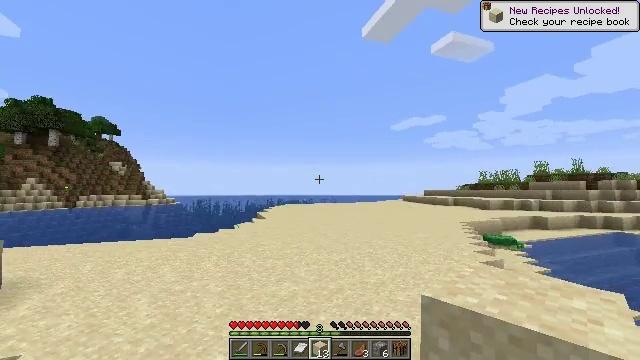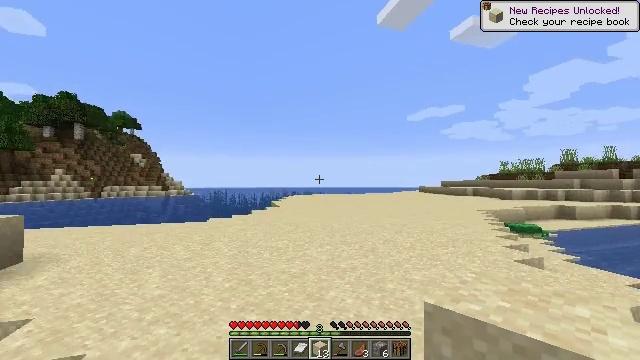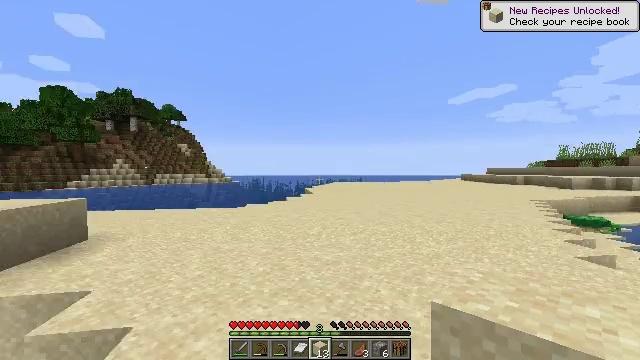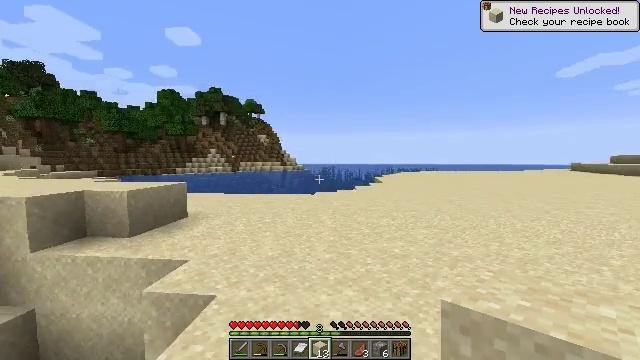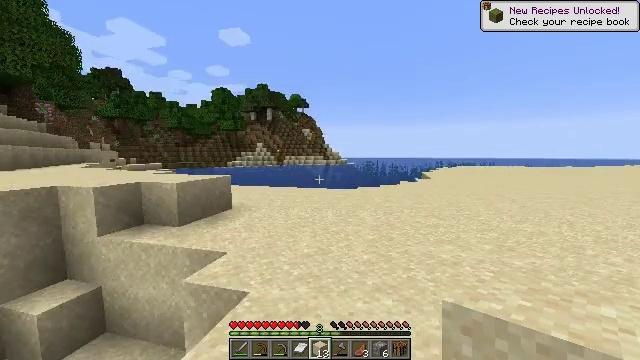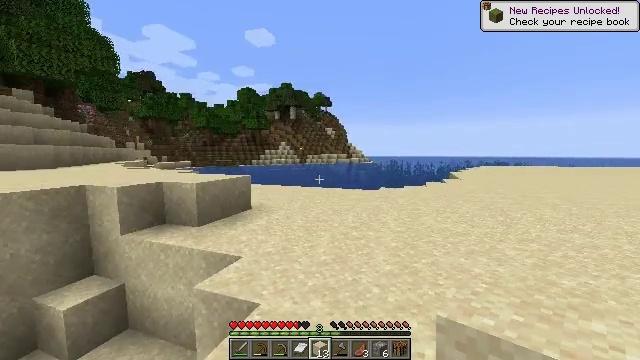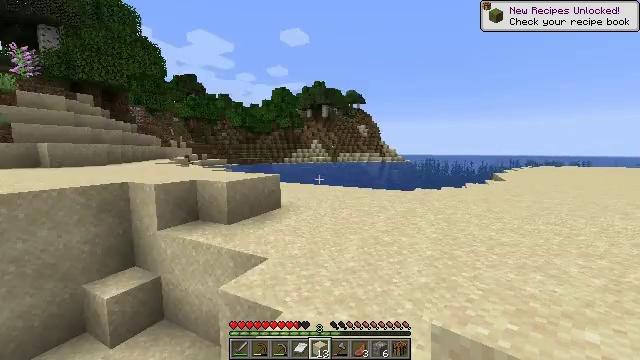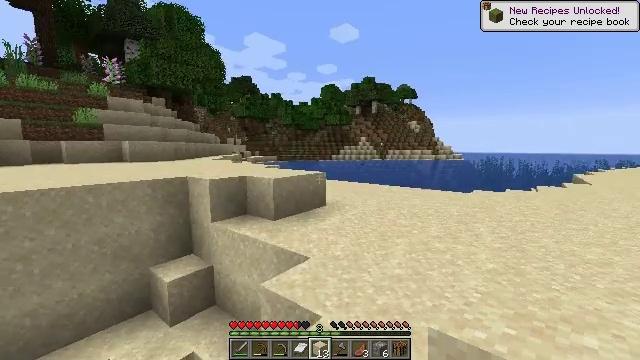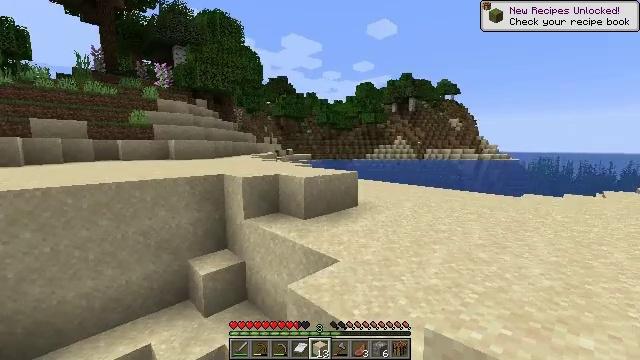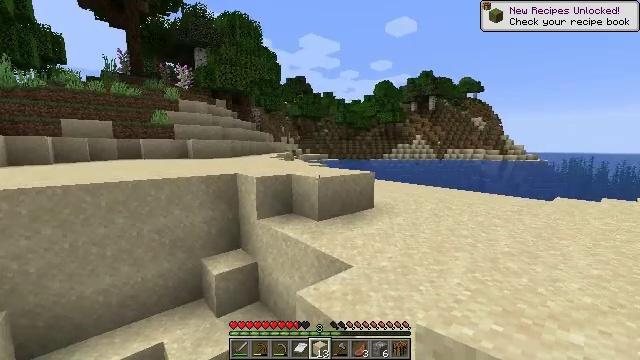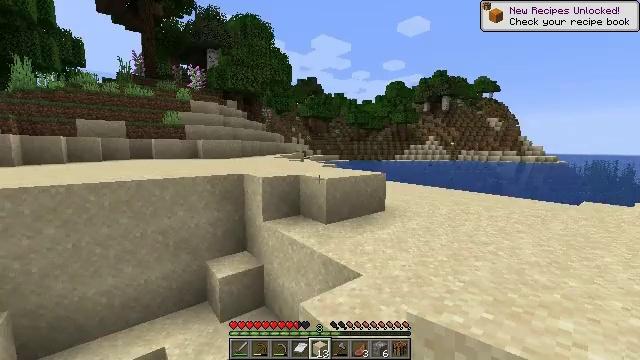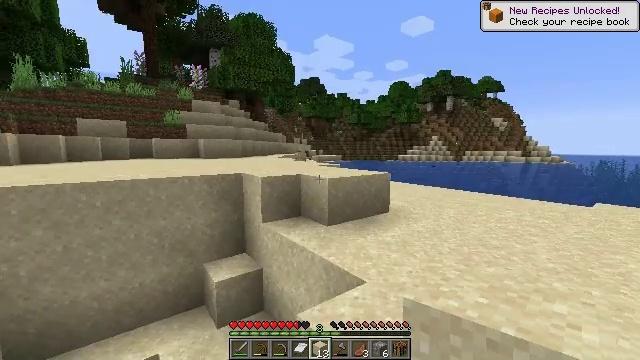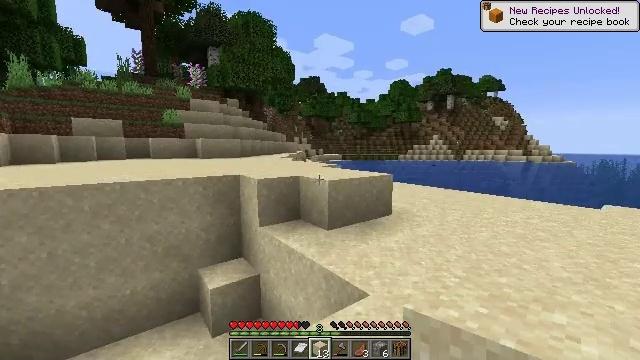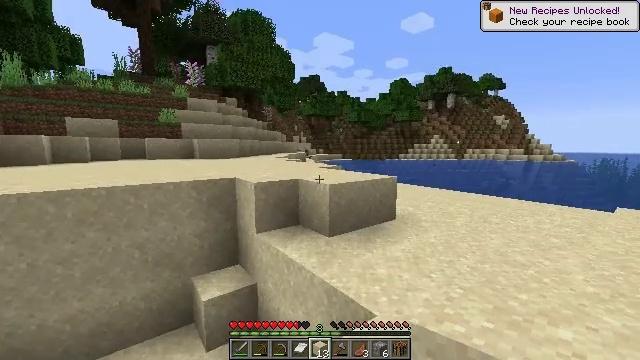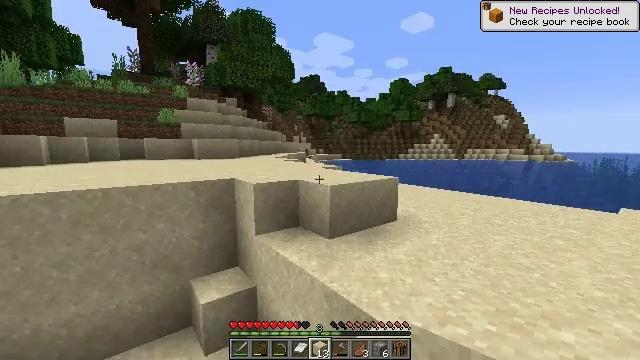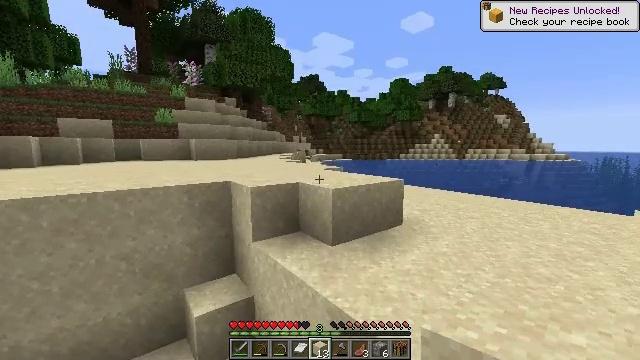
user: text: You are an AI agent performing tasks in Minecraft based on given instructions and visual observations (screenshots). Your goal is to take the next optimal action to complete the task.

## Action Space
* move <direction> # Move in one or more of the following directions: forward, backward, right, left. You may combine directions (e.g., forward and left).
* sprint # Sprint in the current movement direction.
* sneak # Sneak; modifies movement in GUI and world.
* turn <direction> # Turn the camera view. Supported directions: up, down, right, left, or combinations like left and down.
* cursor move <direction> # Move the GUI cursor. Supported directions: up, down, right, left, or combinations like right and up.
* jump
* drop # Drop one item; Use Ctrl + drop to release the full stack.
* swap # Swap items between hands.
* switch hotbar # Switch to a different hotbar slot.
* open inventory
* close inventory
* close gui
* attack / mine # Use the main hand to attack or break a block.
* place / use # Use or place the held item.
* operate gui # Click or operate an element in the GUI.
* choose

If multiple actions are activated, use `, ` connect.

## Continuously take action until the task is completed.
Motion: motion action
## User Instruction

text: Cut down the sugar cane stalks.
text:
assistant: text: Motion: move forward, turn left and down
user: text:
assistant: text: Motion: move forward, turn left and down
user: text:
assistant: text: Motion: move forward, turn left and down
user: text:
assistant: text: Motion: move forward, turn left and down
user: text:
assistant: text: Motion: move forward, turn left
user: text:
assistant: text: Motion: move forward, turn left
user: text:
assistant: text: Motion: move forward, turn left
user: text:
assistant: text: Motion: move forward, turn left
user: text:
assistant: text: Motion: move forward, turn left
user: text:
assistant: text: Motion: move forward, turn left
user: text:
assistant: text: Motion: move forward
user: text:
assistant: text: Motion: move forward
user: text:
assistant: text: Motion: move forward
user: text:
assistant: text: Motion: move forward
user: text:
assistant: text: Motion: move forward
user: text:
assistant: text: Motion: move forward
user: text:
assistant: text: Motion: move forward
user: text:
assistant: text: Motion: move forward, turn right
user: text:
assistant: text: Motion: move forward, turn right
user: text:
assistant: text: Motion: move forward, turn right and up
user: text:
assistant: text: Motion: move forward, turn right
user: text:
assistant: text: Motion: move forward
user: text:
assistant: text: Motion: move forward
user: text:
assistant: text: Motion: move forward
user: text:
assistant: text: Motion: move forward
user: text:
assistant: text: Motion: move forward
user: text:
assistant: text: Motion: move forward, turn left
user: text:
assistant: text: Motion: move forward, turn left
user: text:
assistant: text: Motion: move forward, turn left
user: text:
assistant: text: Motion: move forward, turn left